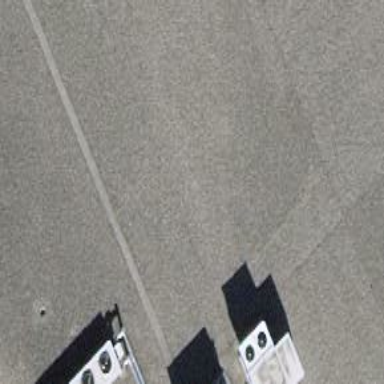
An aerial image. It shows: Toilets.